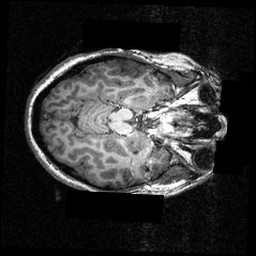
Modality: T1w
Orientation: axial
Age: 23
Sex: female
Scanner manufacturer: siemens
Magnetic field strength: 3.951 T
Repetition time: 1.5 s
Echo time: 0.00335 s